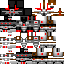
A male skeleton skin with dark skin, wearing brown helmet dressed in a red armor chest and red pants, featuring a closed mouth.